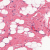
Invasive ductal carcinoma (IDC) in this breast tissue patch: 0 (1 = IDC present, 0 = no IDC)